Question: [Highcharts]
Hello, is there a way to display the tooltip outside the tags? Like to make it "float" outside the container so that it doesn't get cutoff like below.
Thanks in advance.

Here's an example jsFiddle you can use to reproduce the issue. (Try hovering over the boxplot)
<URL> 'Code'
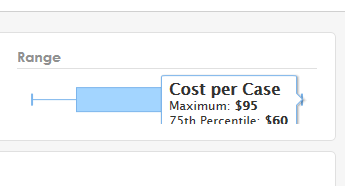
Answer: In your fiddle i can figure out the Problem:
If you go up one cascade in your stylesheet you can see that your paths and stuff is within a tag.
The tag has the fix height of 65px and no overflow attributes - but one path before there is the 'overflow:hidden'. This is why the highchart tooltips and everything is just cut off.
You can change your height dynamically to for example 40% what doesn't really fix the problem if you have longer contents in your tooltip. but you can give a '"overflow:visible;"' to your '<svg>' and overwrite the '"overflow:hidden"' in your '".highcharts-container"' with visible - so all the contents like your tooltips that have more than 65 px height are displayed.
You can see the solution here:
be careful changing these things, but in your example i couldn't see any bad reactions to this change. In case you have to give your css the whole path to not change it globally.
<URL>
So the concrete fixing for your css could be:
'''
svg{
overflow:visible;
}
.highcharts-container{
overflow:visible !important;
}
'''